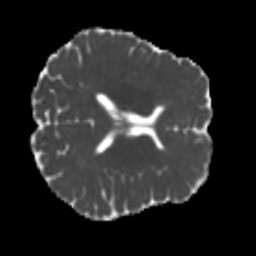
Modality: MD
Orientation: axial
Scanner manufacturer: siemens
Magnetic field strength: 3 T
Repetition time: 4 s
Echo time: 0.0594 s